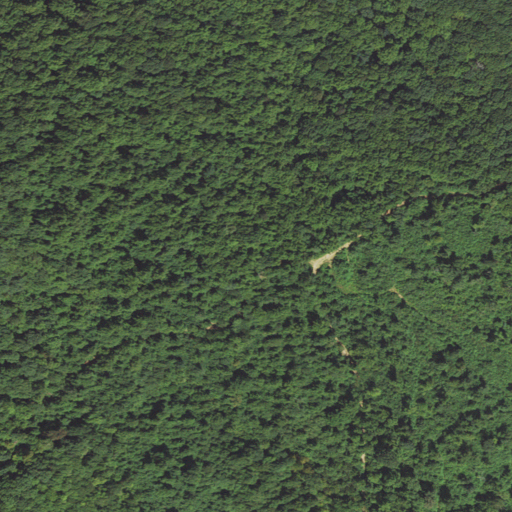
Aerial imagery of gap in North Carolina named Wolfpen Gap containing deciduous forest and shrub